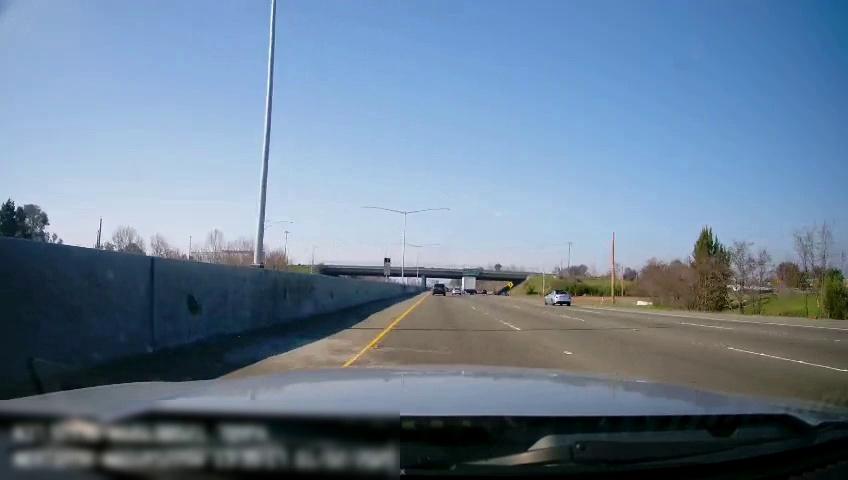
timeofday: Day
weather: Sunny
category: Drivable Space
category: Vehicles | SUV
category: Vehicles | Truck
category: Vehicles | Car
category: Vehicles | Car
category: Lanes | Current Lane
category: Lanes | Current Lane
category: Lanes | Alternate Lane
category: Lanes | Alternate Lane
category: Lanes | Alternate Lane
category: Traffic | Signs
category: Traffic | Signs